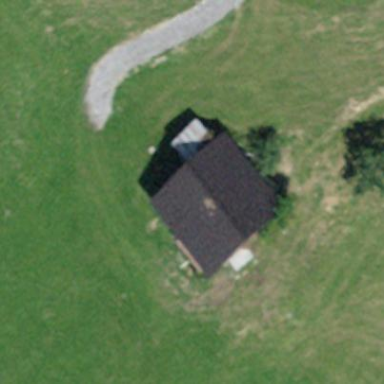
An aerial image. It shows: Rural barn.